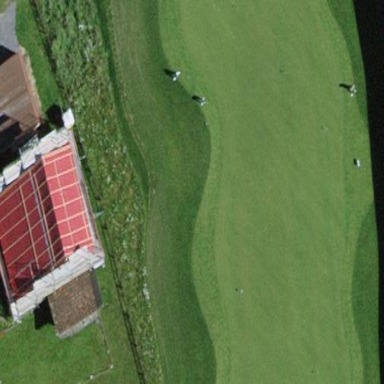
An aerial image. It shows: Golf green pitch on grass land. It is designated for the sport of golf.